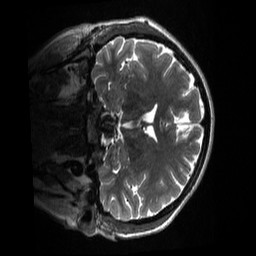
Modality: T2w
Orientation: coronal
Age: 23
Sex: female